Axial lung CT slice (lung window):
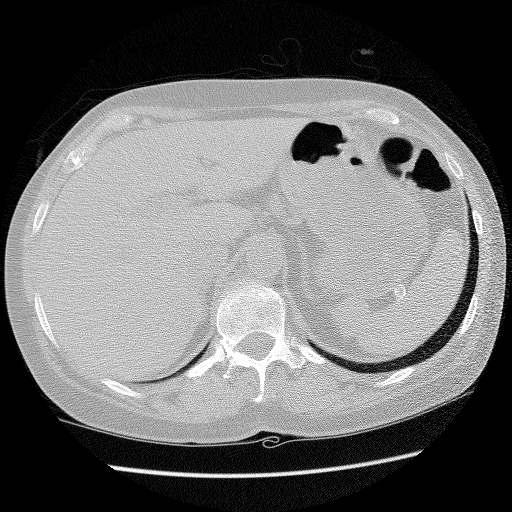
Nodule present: no